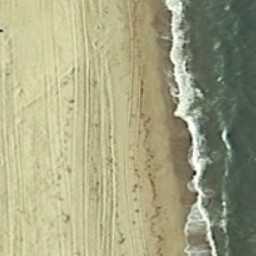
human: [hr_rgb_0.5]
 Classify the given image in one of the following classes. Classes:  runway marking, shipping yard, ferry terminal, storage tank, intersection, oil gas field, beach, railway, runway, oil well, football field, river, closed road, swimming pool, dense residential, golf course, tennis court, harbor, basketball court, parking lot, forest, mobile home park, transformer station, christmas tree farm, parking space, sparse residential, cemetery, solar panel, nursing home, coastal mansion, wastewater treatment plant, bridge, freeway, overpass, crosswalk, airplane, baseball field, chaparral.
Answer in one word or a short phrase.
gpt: beach